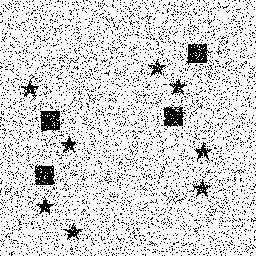
Squares: 4
Triangles: 0
Stars: 8
Total shapes: 12